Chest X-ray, PA view. Patient: 16 years old, sex F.
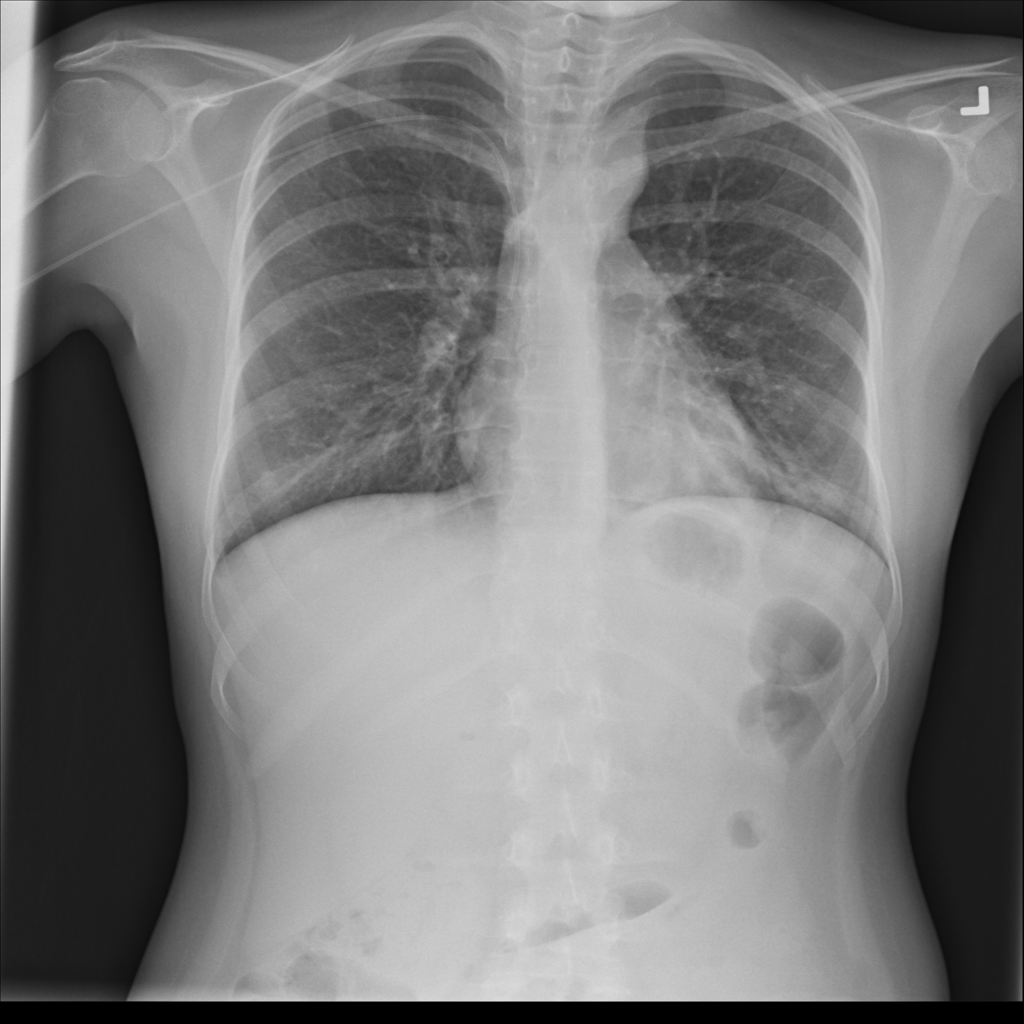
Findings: No Finding